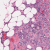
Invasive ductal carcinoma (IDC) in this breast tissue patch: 1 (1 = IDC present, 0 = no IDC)